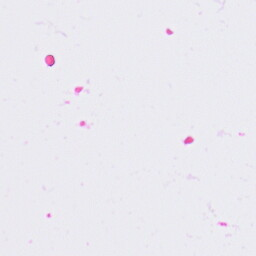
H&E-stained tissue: Lung